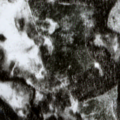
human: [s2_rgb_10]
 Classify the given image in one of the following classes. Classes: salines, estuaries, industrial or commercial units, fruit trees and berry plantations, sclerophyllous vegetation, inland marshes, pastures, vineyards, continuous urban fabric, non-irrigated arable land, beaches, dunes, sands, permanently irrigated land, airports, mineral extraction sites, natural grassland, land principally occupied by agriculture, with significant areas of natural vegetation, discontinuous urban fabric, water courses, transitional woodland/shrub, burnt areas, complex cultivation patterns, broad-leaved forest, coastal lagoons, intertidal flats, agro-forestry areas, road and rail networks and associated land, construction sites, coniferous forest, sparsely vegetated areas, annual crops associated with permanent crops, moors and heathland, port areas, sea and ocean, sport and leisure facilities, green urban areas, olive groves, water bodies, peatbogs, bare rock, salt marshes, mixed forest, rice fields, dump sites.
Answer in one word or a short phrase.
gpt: coniferous forest, mixed forest, transitional woodland/shrub